Question: This is a question about the (used for face detection) as described here
<URL>
and in the original paper
<URL>

My questions are:
1. They are describing 3 kinds of features. And the give 4 examples of the features. So so many features are they calculation per 24x24 window? 3 or 4 ? Or are they using every possible size of these 4 features? (which would be quite a lot)
2. Obviously one of the features can appear in different positions of that 24x24 window. So how many times and in what exact positions?
3. They are describing 3 kinds of classifiers, but obviously they can be modified a lot (like A rotated is B). Flipping or inverting classifier D would also make sense. Are they using only these 4 types or are they modifying all of them in many ways?
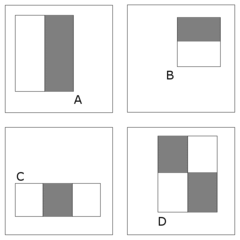
Answer: One way to answer this is to look in 'opencv/apps/traincascade/haarfeatures.h' and 'opencv/apps/traincascade/haarfeatures.cpp'.
1. In CvHaarEvaluator::generateFeatures(), the features are calculated for all possible rectangles that will fit in the given window size. So yes there are a lot.
2. The features are generated in all positions in the window where they will fit, and therefore as many times as possible.
3. Flipping or inverting a feature would only change its sign and would provide no addition information, so that is not done. Rotated features are not used because they could not be efficiently calculated using integral images. However, "tilted" (by 45 degrees) features can optionally be generated - see Lienhart and Maydt (2002) for details.
Also <URL> shows all the features, you will see that there are some that are not in the Viola Jones paper. The 'BASIC' option uses just the Viola Jones features.